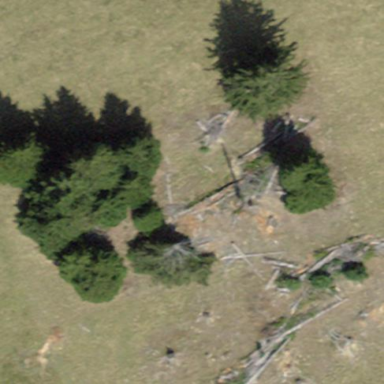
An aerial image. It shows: Forest area.